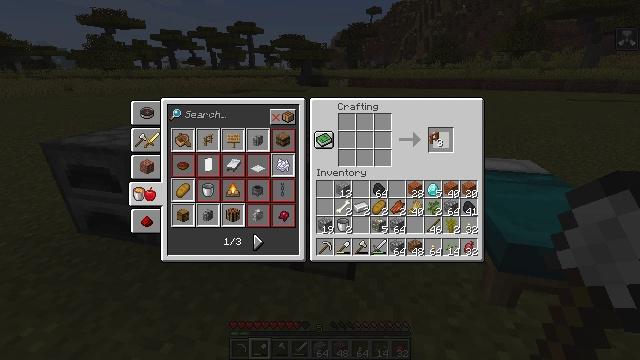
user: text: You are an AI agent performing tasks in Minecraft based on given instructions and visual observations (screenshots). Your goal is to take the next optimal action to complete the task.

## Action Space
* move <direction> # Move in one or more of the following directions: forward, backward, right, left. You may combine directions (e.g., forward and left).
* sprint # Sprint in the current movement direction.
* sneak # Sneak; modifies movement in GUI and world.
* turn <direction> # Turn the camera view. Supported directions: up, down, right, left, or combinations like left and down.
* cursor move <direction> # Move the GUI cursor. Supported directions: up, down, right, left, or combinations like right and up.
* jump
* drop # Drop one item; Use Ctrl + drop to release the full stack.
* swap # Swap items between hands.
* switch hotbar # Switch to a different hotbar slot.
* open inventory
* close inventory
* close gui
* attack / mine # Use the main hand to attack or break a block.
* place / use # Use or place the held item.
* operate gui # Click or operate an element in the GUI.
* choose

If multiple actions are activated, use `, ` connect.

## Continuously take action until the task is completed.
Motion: motion action
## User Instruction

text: Craft some sticks and acacia wood into an acacia fence.
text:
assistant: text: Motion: operate gui